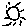
Label: sun